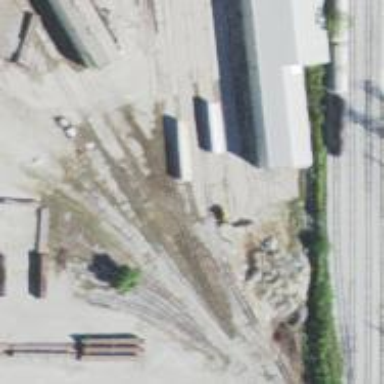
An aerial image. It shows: Rail spur service.